Field crop: maize
Growth stage: 2
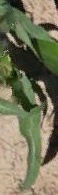
Species: maize